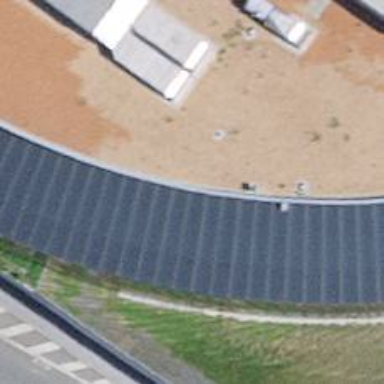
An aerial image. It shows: Charging station.